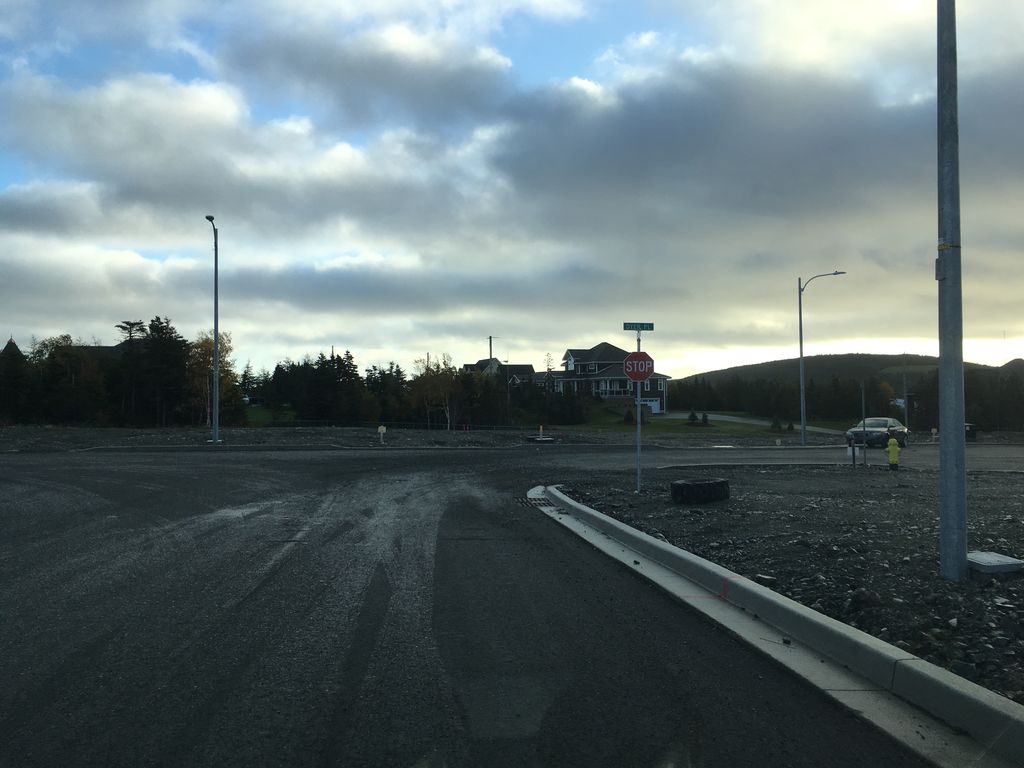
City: st_johns